Interaction volume radius: 5 \u00c5
Interaction volume height: 30 \u00c5
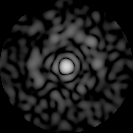
Disorder parameter: 0.828